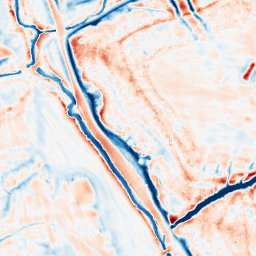
Category: edge_preserving
Decomposition family: bilateral
Decomposition parameters: d: 21
sigma_color: 25
sigma_space: 25
Upsampling method: quadratic
Upsampling parameters: scale: 8
Upsampling scale: 8